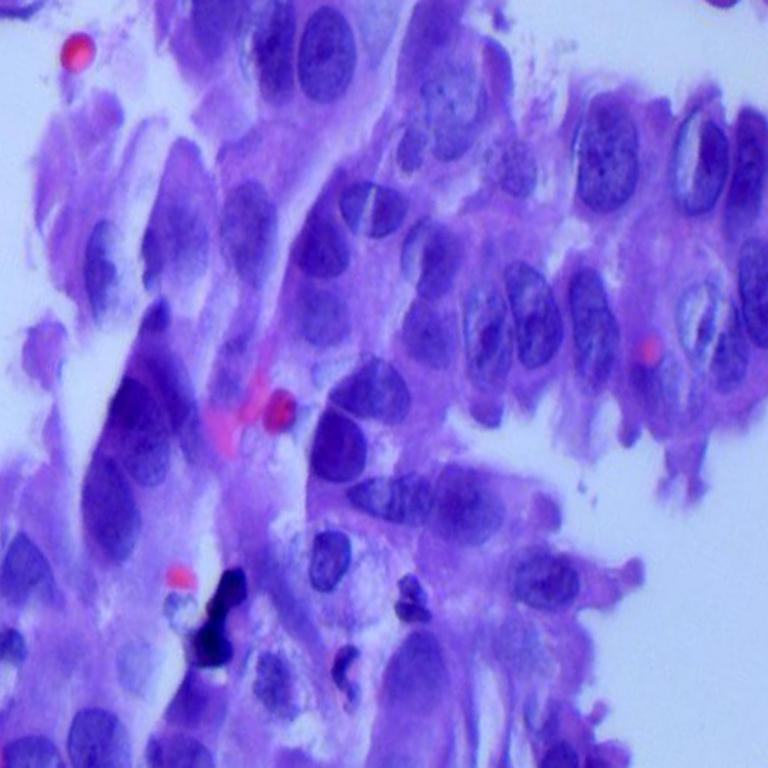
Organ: lung
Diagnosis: adenocarcinomas